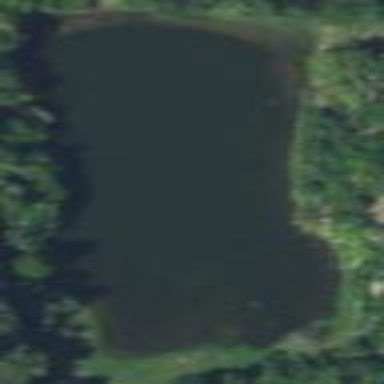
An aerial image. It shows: Peaceful pond surrounded by nature.